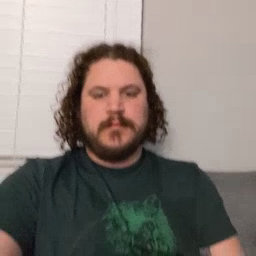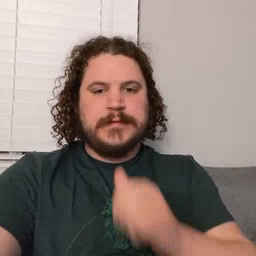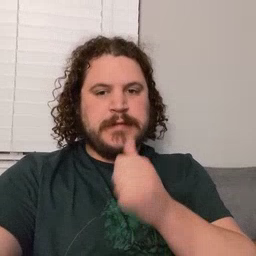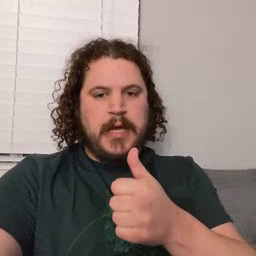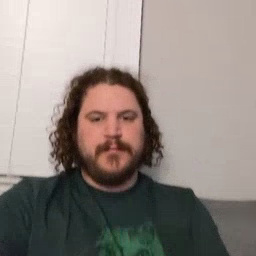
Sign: not